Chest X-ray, AP view. Patient: 52 years old, sex M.
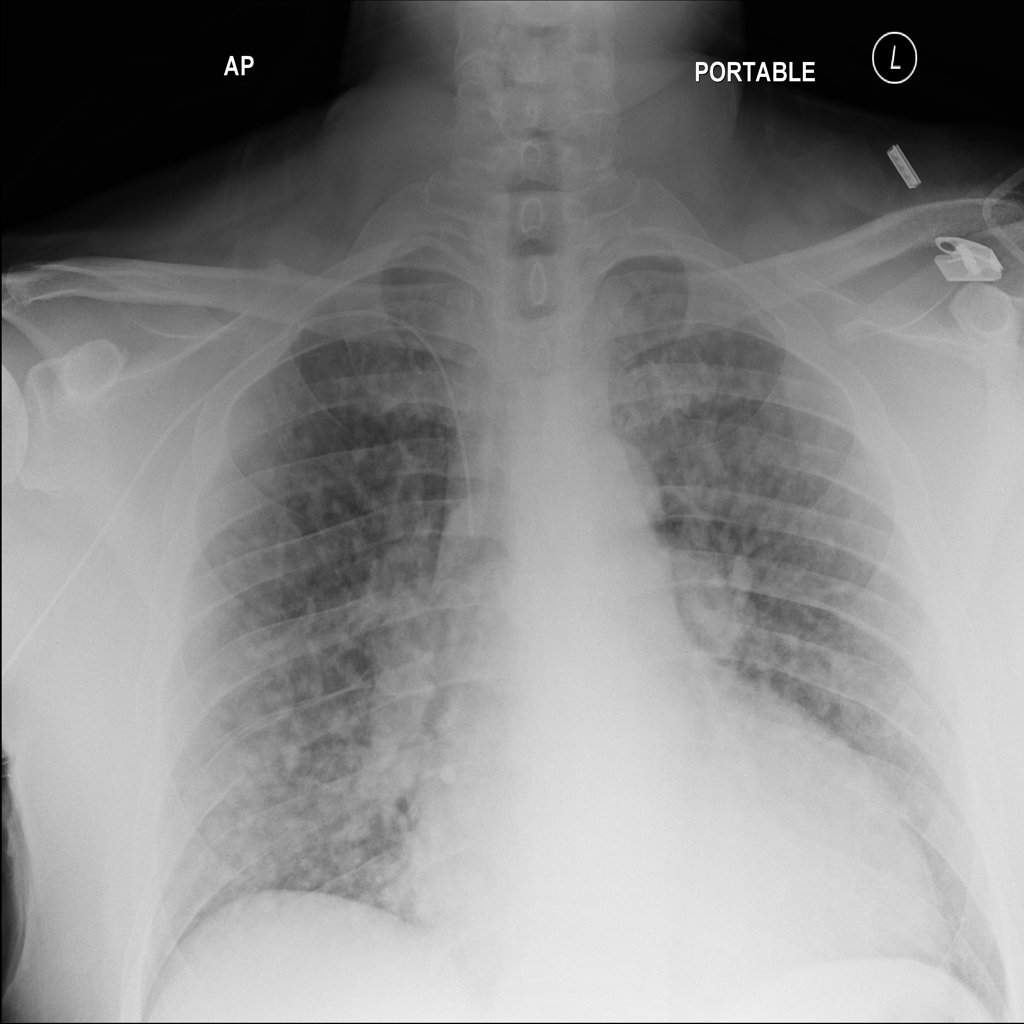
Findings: No Finding